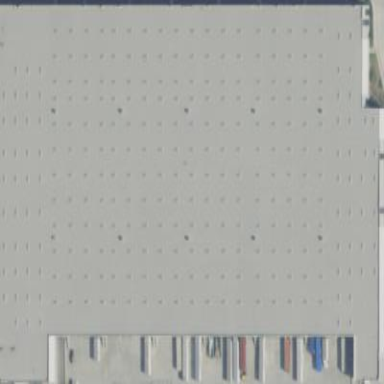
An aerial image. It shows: Warehouse.